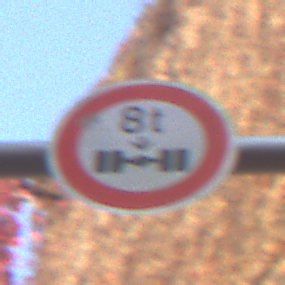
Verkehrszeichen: TatsaechlicheAchslast
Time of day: MorningAfternoon
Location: Outdoor (Urban)
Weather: Clear
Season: NotSpecified
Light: Natural